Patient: sex M, age 32
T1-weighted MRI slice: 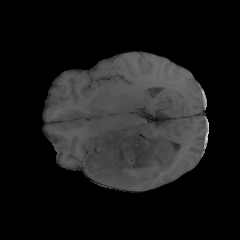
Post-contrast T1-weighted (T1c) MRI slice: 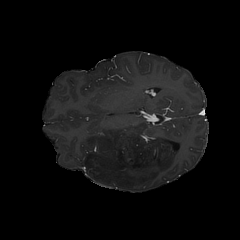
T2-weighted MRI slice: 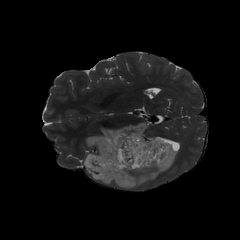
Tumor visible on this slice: yes
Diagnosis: Astrocytoma, IDH-mutant
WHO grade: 2